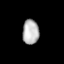
Tissue: lung
Cell type: T cells
Senescence score: 0.2298
Nuclear area (px): 397
Mean DAPI intensity: 182.01